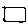
Label: square